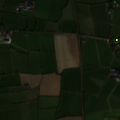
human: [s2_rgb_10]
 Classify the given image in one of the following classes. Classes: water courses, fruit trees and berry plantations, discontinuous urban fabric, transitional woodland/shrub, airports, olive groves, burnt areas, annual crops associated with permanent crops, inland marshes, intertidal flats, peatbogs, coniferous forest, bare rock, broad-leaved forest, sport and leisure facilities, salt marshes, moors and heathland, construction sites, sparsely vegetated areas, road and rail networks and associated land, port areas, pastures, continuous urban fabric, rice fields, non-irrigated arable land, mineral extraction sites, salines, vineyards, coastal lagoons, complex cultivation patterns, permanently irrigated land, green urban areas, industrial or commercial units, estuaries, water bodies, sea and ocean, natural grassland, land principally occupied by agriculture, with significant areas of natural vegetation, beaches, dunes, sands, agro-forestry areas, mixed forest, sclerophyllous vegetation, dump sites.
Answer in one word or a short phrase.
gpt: pastures